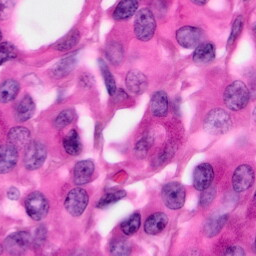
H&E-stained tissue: Pancreatic